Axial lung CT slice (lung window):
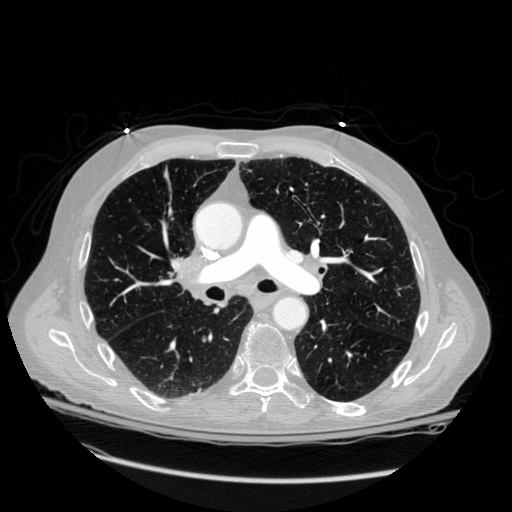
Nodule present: no